Question: I have to populate my autocomplete PeopleEditor-like control based on brililant <URL> with all people from my AD domain. Reflecting PeopleEditor shows a real mess in their Active Directory search engine and all potentially helpful classes are internal.
My test method works fine, but I need to get ALL users from AD(not sharepoint site ones) to populate my list:

'''
public string GetUsers(string filter)
{
var spWeb = SPContext.Current.Web;
SPUserCollection allusers = spWeb.AllUsers;
List<SPUser> users = allusers.Cast<SPUser>().ToList();
var query = from spUser in users.Select(usr => new {id = usr.ID, name = usr.Name})
.Where(p => p.name.IndexOf(filter, StringComparison.InvariantCultureIgnoreCase) >= 0)
select new {id = spUser.id.ToString(), spUser.name};
return new JavaScriptSerializer().Serialize(query);
}
'''
How can I query active directory like this? Is it possible to retrieve all AD connection settings from sharepoint itself? I need just id and user name to fill my dropdownlist Converting this to SPUserCollection is another big deal.
It would be great to use some built-in SP methods like this:
'''
[SubsetCallableExcludeMember(SubsetCallableExcludeMemberType.UnsupportedSPType)]
public static IList<SPPrincipalInfo> SearchWindowsPrincipals(SPWebApplication webApp, string input, SPPrincipalType scopes, int maxCount, out bool reachMaxCount)
'''
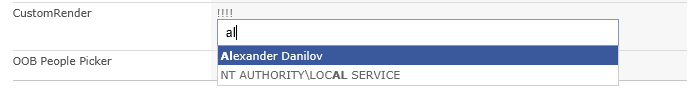
Answer: Solution was simple, the only thing I needed was SharePoint Group search implementation (If specified in Field Editor Control). SP has a nice built-in method, so I use it.
'''
/// <summary>
/// Provides searching for AD or SharePoint group if specified in field setting
/// </summary>
public static class ActiveDirectorySearchProvider
{
public static IList<SPPrincipalInfo> Search(string filter, string selectionGroup, string principalType)
{
var site = SPContext.Current.Site.WebApplication;
bool reachmaxcount;
var scope = SPUtils.GetSpPrincipalType(principalType);
if (!String.IsNullOrEmpty(selectionGroup)) //search for users in SPGroup if present
{
var rawSPGroupList = SPUtility.GetPrincipalsInGroup(SPContext.Current.Web, selectionGroup, 100,
out reachmaxcount).ToList();
string lowerFilter = filter.ToLowerInvariant();
var filteredGroupList =
rawSPGroupList.Where(
pInfo =>
pInfo.LoginName.Substring(pInfo.LoginName.IndexOf('\') + 1).StartsWith(lowerFilter) ||
pInfo.DisplayName.ToLowerInvariant().StartsWith(lowerFilter) ||
pInfo.DisplayName.ToLowerInvariant().Substring(pInfo.DisplayName.IndexOf(' ') + 1).StartsWith(
lowerFilter)).ToList();
return filteredGroupList;
}
return SPUtility.SearchWindowsPrincipals(site, filter, scope, 100, out reachmaxcount); //Search in AD instead
}
'''